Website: walmart
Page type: billing-address
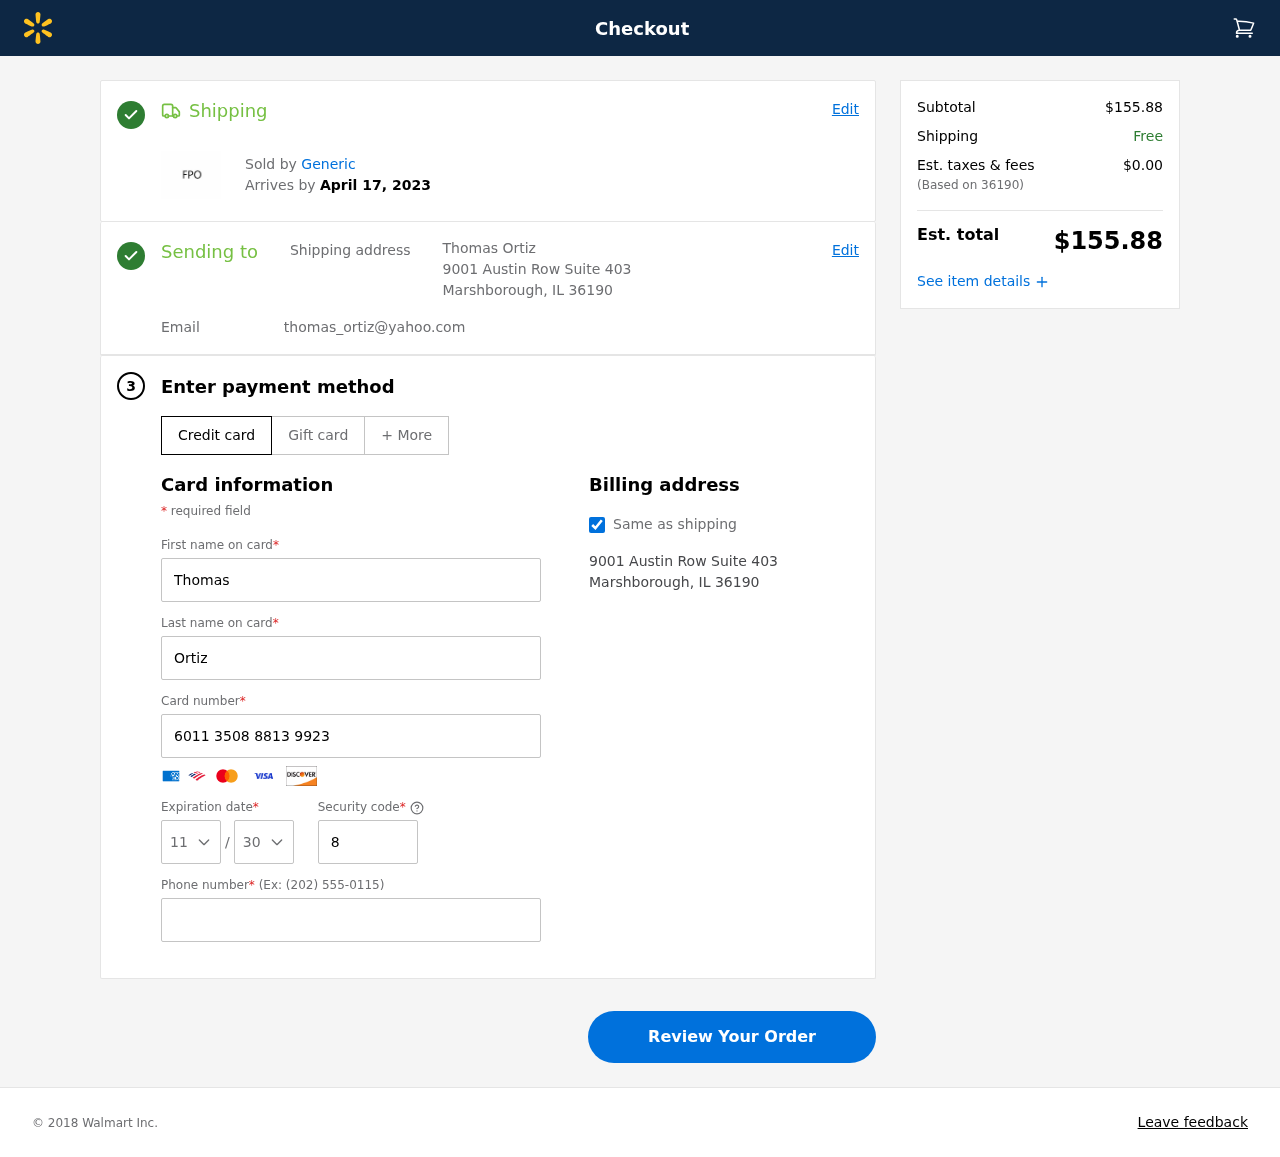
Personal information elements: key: PII_CARD_CVV
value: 813
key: PII_CARD_EXPIRY_MONTH
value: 11
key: PII_CARD_EXPIRY_YEAR
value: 30
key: PII_CARD_NUMBER
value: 6011 3508 8813 9923
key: PII_CITY_STATE_ZIP
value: Marshborough, IL 36190
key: PII_EMAIL
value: thomas_ortiz@yahoo.com
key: PII_FIRSTNAME
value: Thomas
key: PII_FULLNAME
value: Thomas Ortiz
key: PII_LASTNAME
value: Ortiz
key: PII_PHONE
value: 6188963780
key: PII_POSTCODE
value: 36190
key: PII_STREET
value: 9001 Austin Row Suite 403
Product elements: key: PRODUCT1_BRAND
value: Generic
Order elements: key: ORDER_DELIVERY_DATE
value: April 17, 2023
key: ORDER_SUBTOTAL
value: $155.88
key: ORDER_TAX
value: $0.00
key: ORDER_TOTAL
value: $155.88